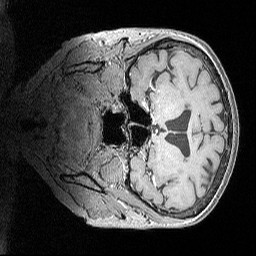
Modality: MP2RAGE
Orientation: coronal
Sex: female
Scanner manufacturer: siemens
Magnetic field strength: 3 T
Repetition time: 5 s
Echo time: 0.00292 s